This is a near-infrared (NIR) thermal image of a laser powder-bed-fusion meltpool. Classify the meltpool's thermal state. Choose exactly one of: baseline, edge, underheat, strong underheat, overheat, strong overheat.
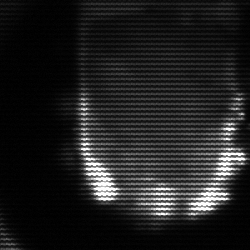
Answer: baseline